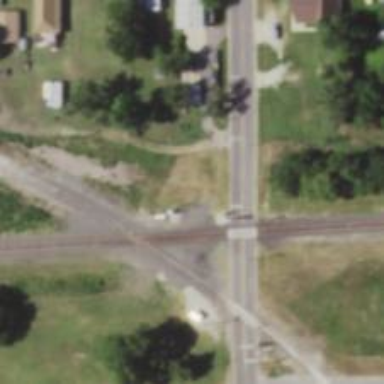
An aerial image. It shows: Railway crossing.